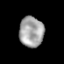
Tissue: prostate
Cell type: T cells
Senescence score: 0.3014
Nuclear area (px): 727
Mean DAPI intensity: 163.252